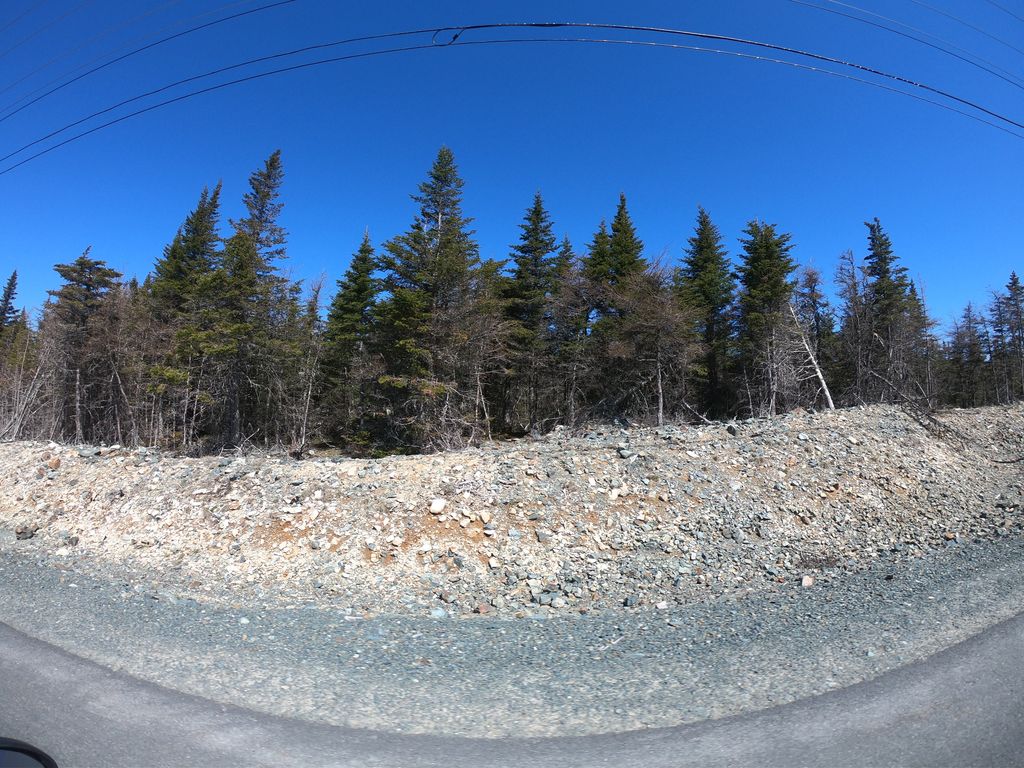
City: st_johns